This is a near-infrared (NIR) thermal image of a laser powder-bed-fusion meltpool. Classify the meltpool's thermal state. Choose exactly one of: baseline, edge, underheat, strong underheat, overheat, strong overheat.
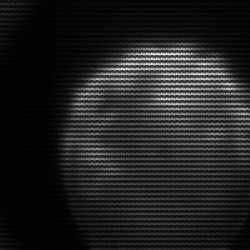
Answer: edge